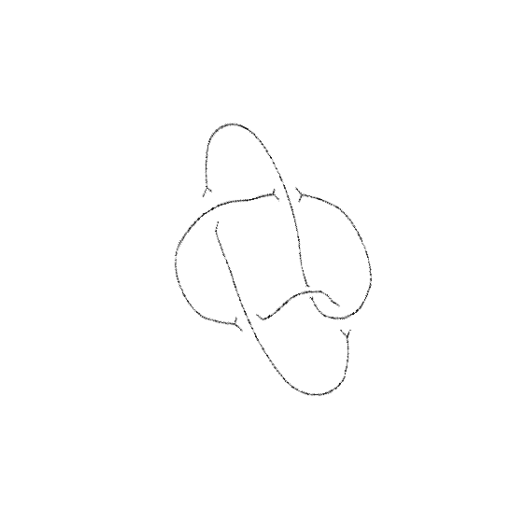
Crossing number: 5